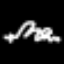
Label: squiggle